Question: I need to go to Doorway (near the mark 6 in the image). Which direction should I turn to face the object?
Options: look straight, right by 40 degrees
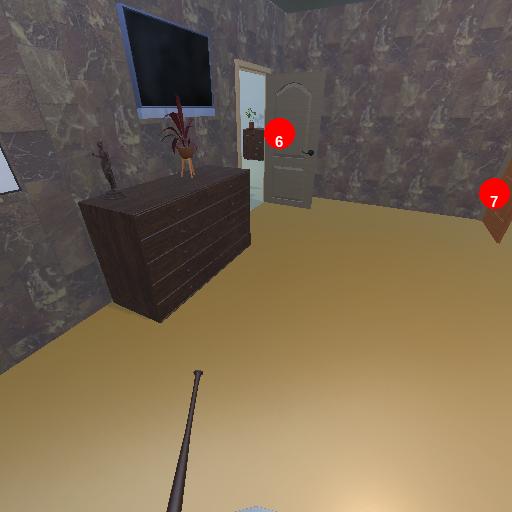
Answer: look straight